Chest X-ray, AP view. Patient: 14 years old, sex F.
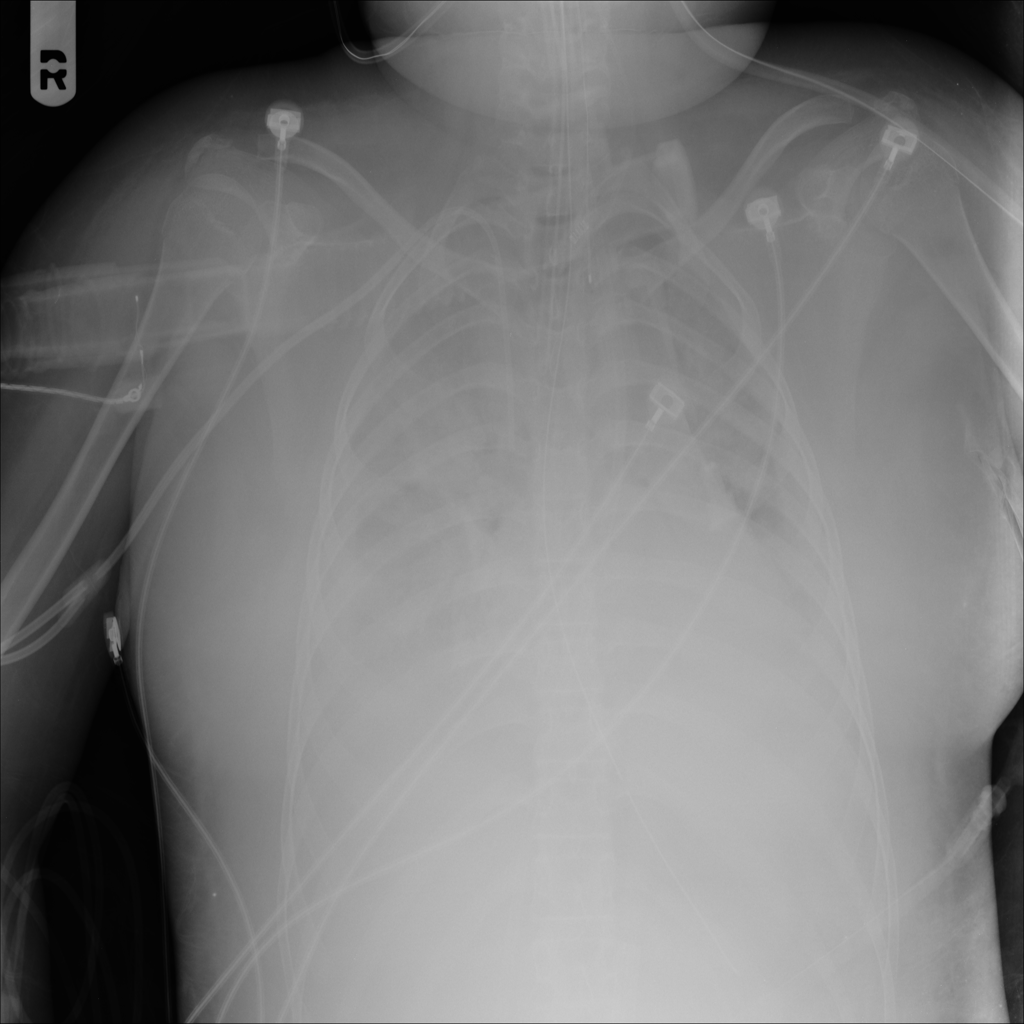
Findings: Effusion, Pneumonia